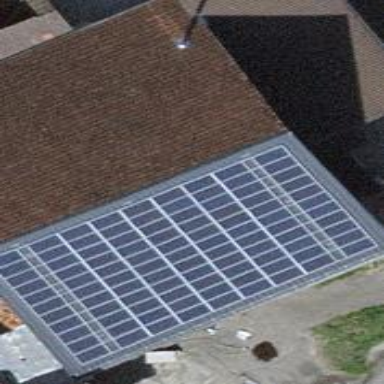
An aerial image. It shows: Solar power generator using photovoltaic panels.